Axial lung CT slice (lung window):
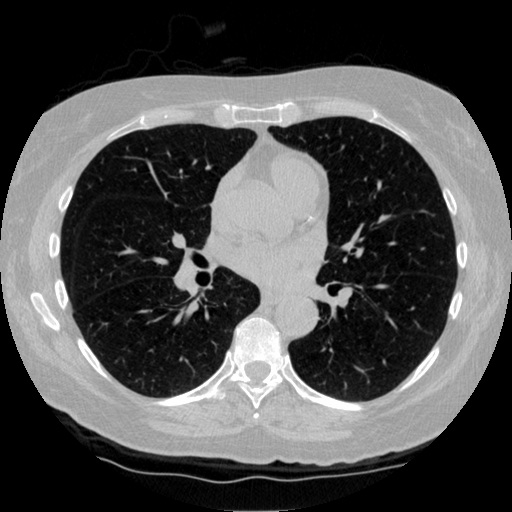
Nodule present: no